Тяжелая однородная верёвка длиной $L$ подвешена вертикально к потолку. Она может колебаться около положения равновесия с различными собственными частотами, которые мы обозначим как $f_i~(i = 1,2,\dots)$ в порядке возрастания. На рисунке внизу изображены формы верёвки для трёх первых частот, полученные с помощью компьютерного моделирования. Обратите внимание на то, что масштабы по вертикали и горизонтали не равны. Считайте, что поперечное смещение верёвки гораздо меньше её длины (приближение малых амплитуд).
Предложите простую модель, которая позволит вам оценить частоту $f_1$ первого (основного) типа колебаний верёвки. Вычислите приближённо $f_1$ для верёвки длиной $L=1.0~м$. Считайте, что $g = 9.8~м/с^2$.
По рисунку выше оцените отношения частот $f_1:f_2:f_3$.
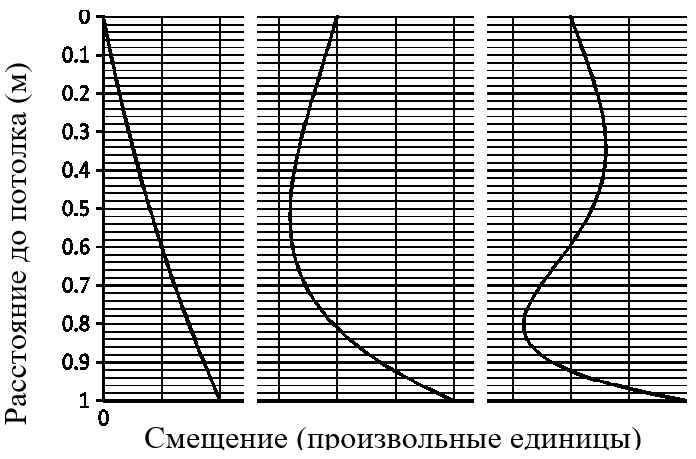
Предложите простую модель, которая позволит вам оценить частоту $f_1$ первого (основного) типа колебаний верёвки. Вычислите приближённо $f_1$ для верёвки длиной $L=1.0~м$. Считайте, что $g = 9.8~м/с^2$.
Ответ: $f_{1}=\cfrac{1}{2 \pi} \sqrt{3 g / 2 L} \approx 0.61~Гц$

По рисунку выше оцените отношения частот  $f_1:f_2:f_3$.
Ответ: $f_{1}: f_{2}: f_{3} \approx 1: 2.2: 3.5$
Темы:
T, Механика, Колебания, 2017, Моды, Европейские